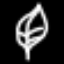
Label: leaf